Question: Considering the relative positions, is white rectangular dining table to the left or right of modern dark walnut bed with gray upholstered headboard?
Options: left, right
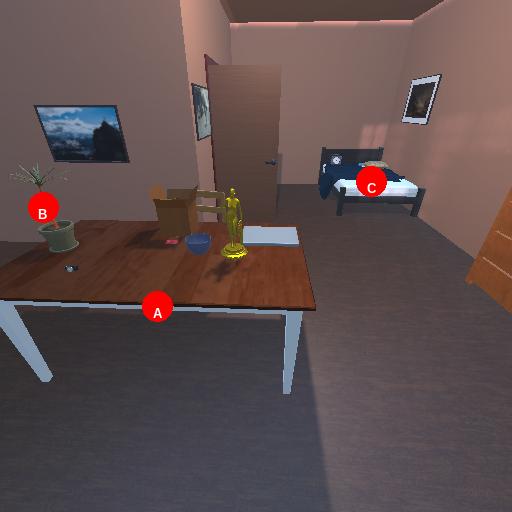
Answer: left